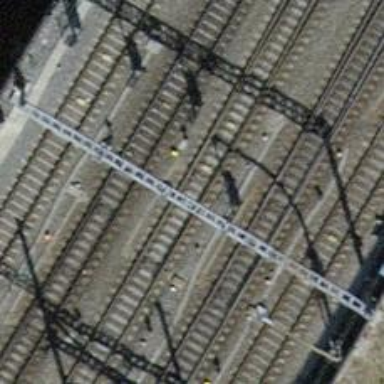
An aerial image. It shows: Single railway track with electrification through contact line.